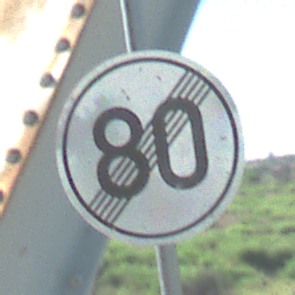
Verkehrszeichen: EndeGeschwindigkeit80
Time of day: MorningAfternoon
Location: Outdoor (Special)
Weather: Clear
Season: NotSpecified
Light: Natural